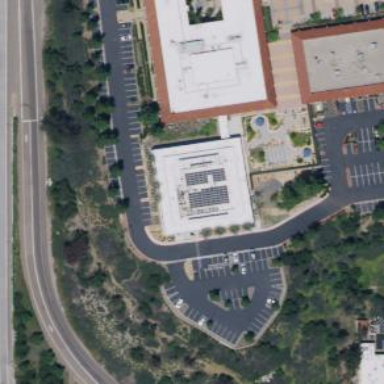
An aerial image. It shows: Office building.